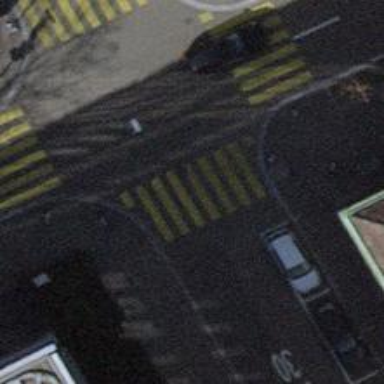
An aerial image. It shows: Kerb barrier.